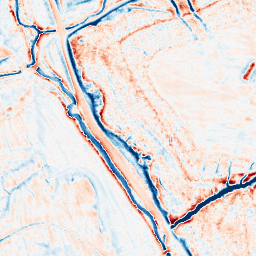
Category: edge_preserving
Decomposition family: anisotropic_diffusion
Decomposition parameters: iterations: 50
kappa: 50
gamma: 0.1
Upsampling method: bicubic_16x
Upsampling parameters: scale: 16
Upsampling scale: 16